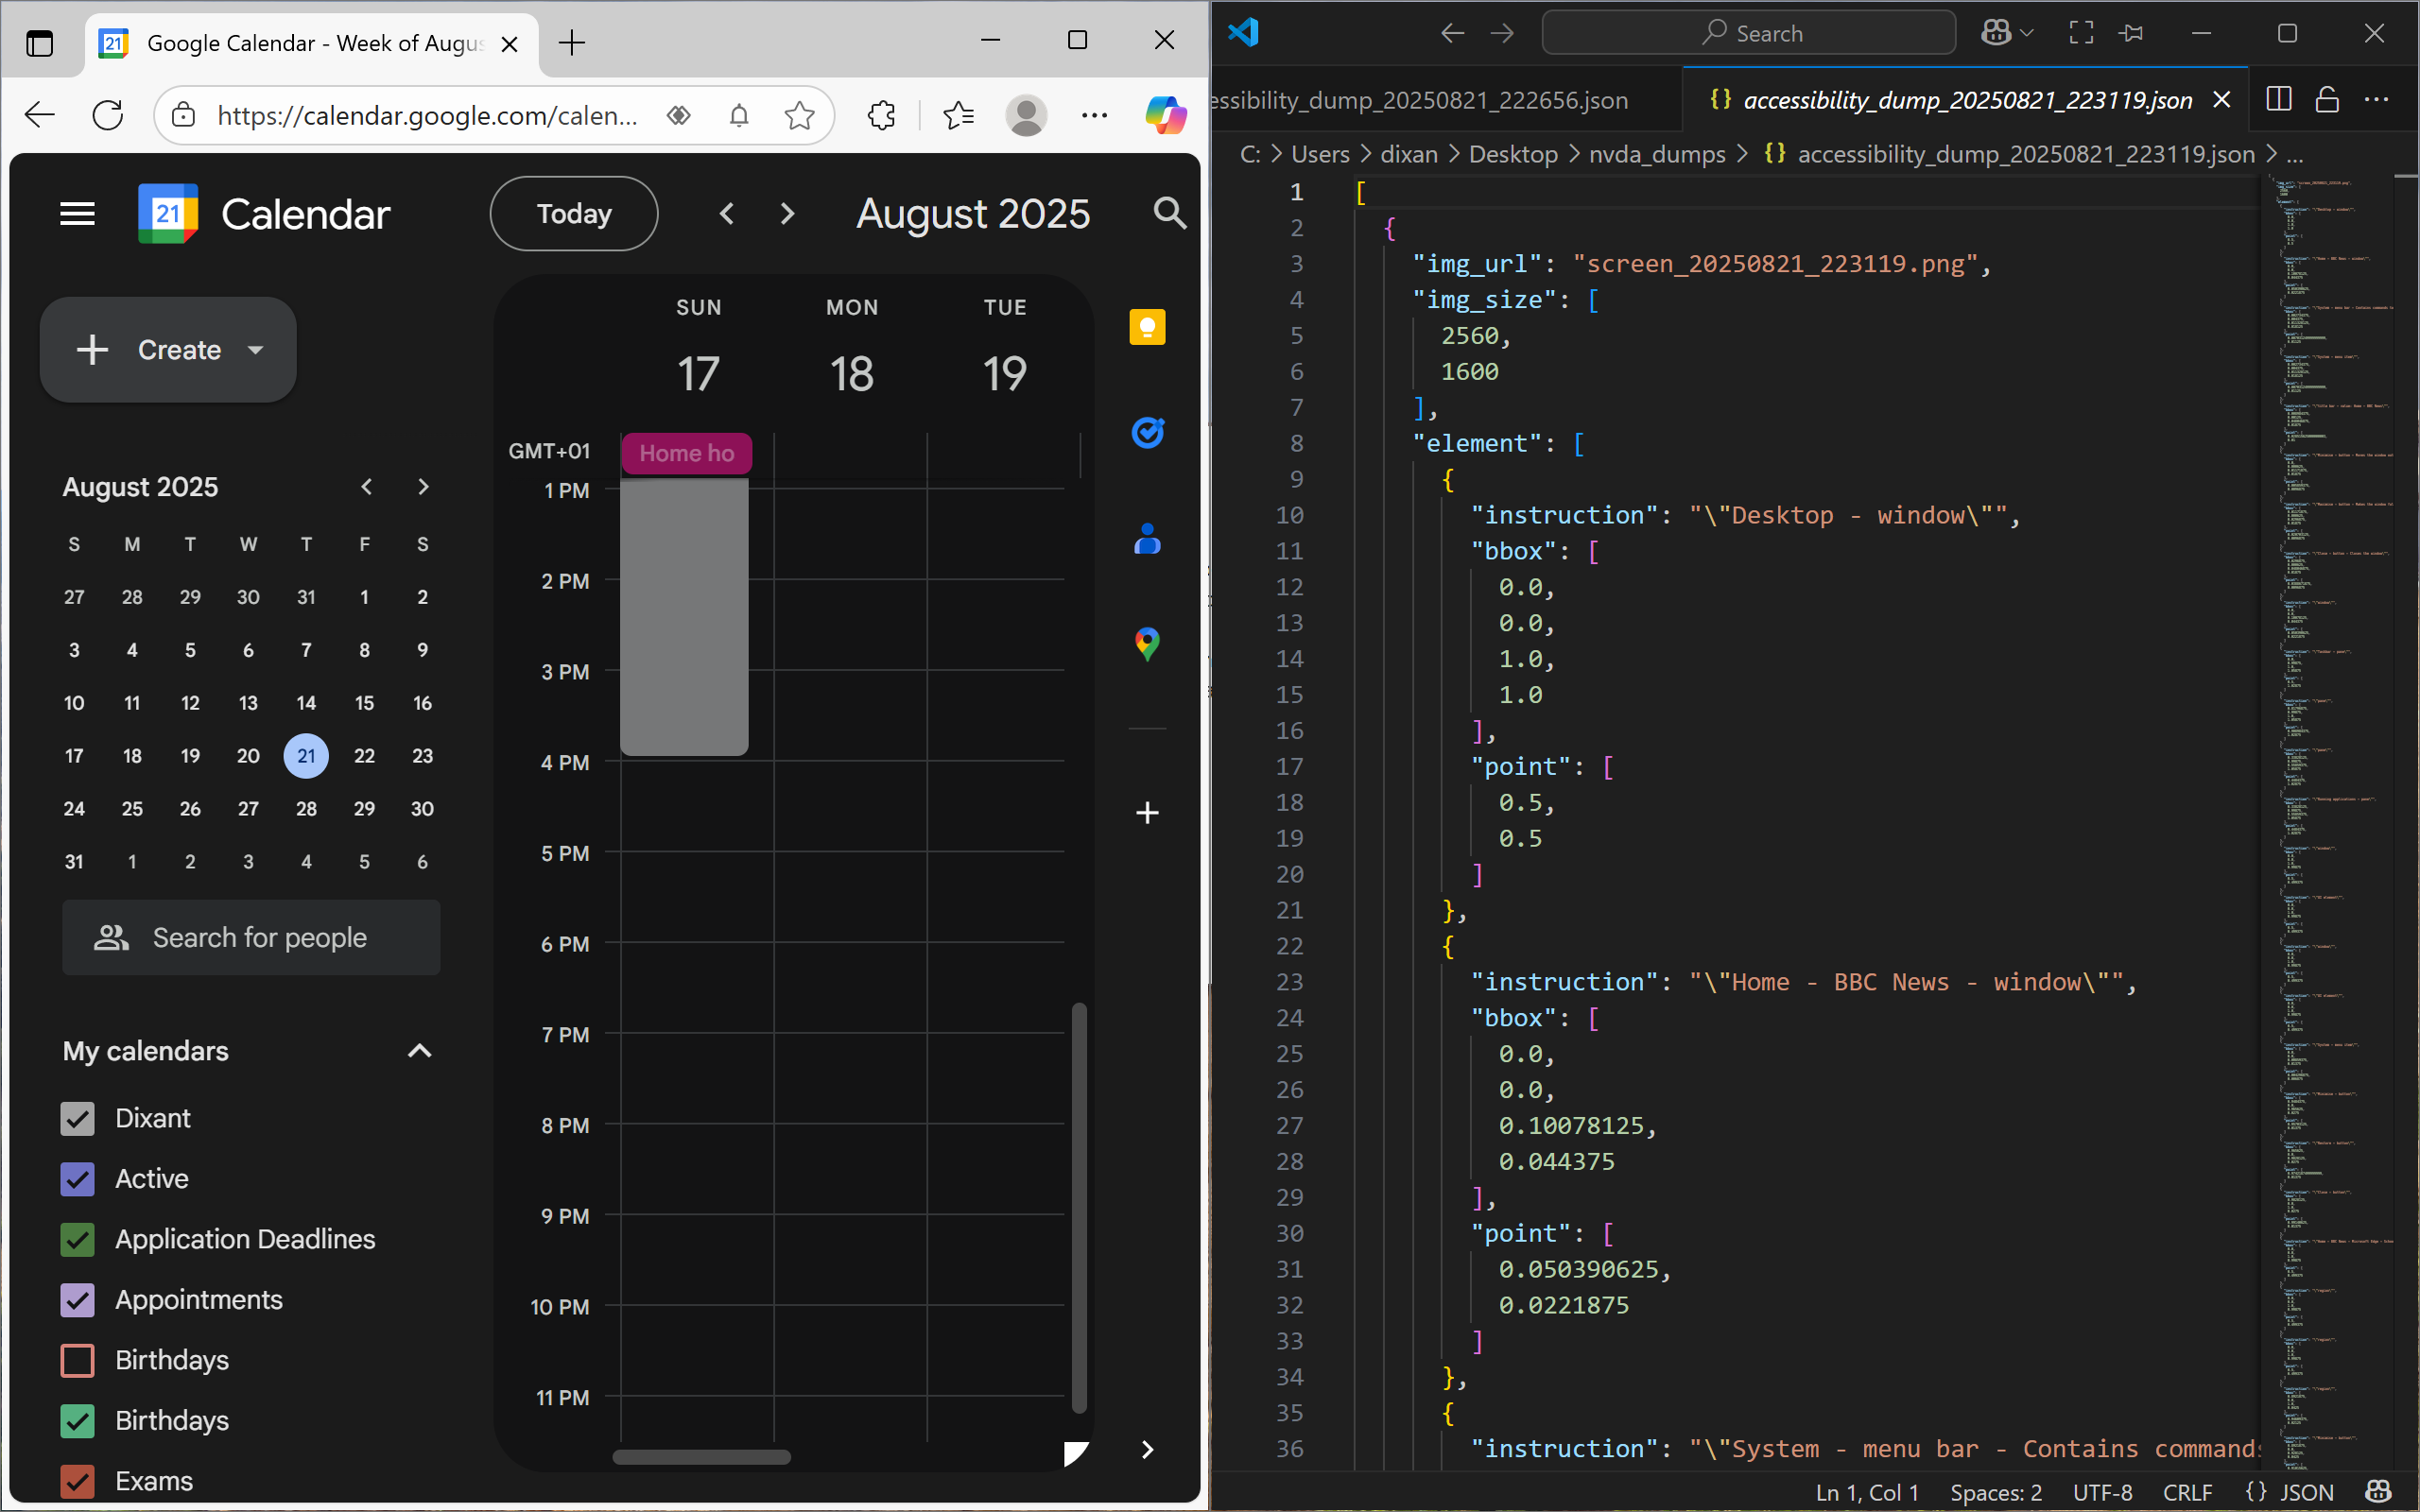
UI elements on screen:
"Desktop - window"
"Google Calendar - Week of August 17, 2025 - window"
"System - menu bar - Contains commands to manipulate the window"
"System - menu item"
"title bar - value: Google Calendar - Week of August 17, 2025"
"Minimise - button - Moves the window out of the way"
"Maximise - button - Makes the window full screen"
"Close - button - Closes the window"
"window"
"Taskbar - pane"
"pane"
"Running applications - pane"
"window"
"UI element"
"window"
"UI element"
"accessibility_dump_20250821_223119.json - Visual Studio Code - window"
"accessibility_dump_20250821_223119.json - Visual Studio Code - pane"
"pane"
"Minimize - button"
"Maximize - button"
"Close - button"
"pane"
"accessibility_dump_20250821_223119.json - Visual Studio Code - document"
"section"
"pane"
"Welcome to NVDA - window"
"title bar - value: Welcome to NVDA"
"Close - button - Closes the window"
"Welcome to NVDA - dialog - Welcome to NVDA!
Most commands for controlling NVDA require you to hol..."
"Welcome to NVDA! - window"
"Welcome to NVDA! - text"
"Most commands for controlling NVDA require you to hold down the NVDA key while pressing other key..."
"Options - window"
"Options - grouping"
"Keyboard layout: - window"
"Keyboard layout: - text"
"Keyboard layout: - window"
"Keyboard layout: - combo box - value: laptop"
"Keyboard layout: - text - value: laptop"
"Open - button"
"Use CapsLock as an NVDA modifier key - window"
"Use CapsLock as an NVDA modifier key - check box"
"Start NVDA after I sign in - window"
"Start NVDA after I sign in - check box"
"Show this dialog when NVDA starts - window"
"Show this dialog when NVDA starts - check box"
"OK - window"
"OK - button"
"window"
"Spotify – Liked Songs - document"
"section"
"accessibility_dump_20250821_223119.json - Visual Studio Code - document"
"section"
"Program Manager - window"
"Program Manager - pane"
"window"
"pane"
"Desktop - window"
"Desktop - list"
"Recycle Bin - list item"
"Adobe Acrobat - list item"
"Adobe Digital Editions 4.5 - list item"
"Attack SharkX3Mouse - list item"
"Audacity - list item"
"Edit - list item"
"HP Support Assistant - list item"
"Imaging Edge Desktop - list item"
"NVDA - list item"
"Remote - list item"
"Riot Client - list item"
"Ryzen Controller - list item"
"Steam - list item"
"VALORANT - list item"
"Viewer - list item"
"AddonTemplate-master - list item"
"nvda_dumps - list item"
"Screenshots - list item"
"treetojson - list item"
"Tree2JSON.nvda-addon - list item"
"treetojson.zip - list item"